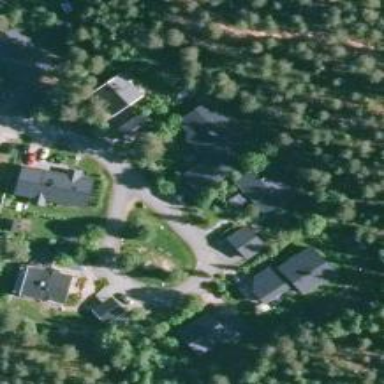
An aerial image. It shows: Residential road.